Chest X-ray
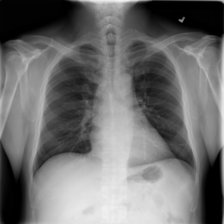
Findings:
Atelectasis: negative
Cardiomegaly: negative
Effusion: negative
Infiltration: negative
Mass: negative
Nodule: negative
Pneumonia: negative
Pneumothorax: negative
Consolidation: negative
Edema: negative
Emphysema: negative
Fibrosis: negative
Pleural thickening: negative
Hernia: negative